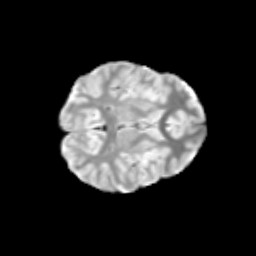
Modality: T2w
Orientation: axial
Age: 11
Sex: female
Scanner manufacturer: siemens
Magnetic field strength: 3 T
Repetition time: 3.8 s
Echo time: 0.07 s